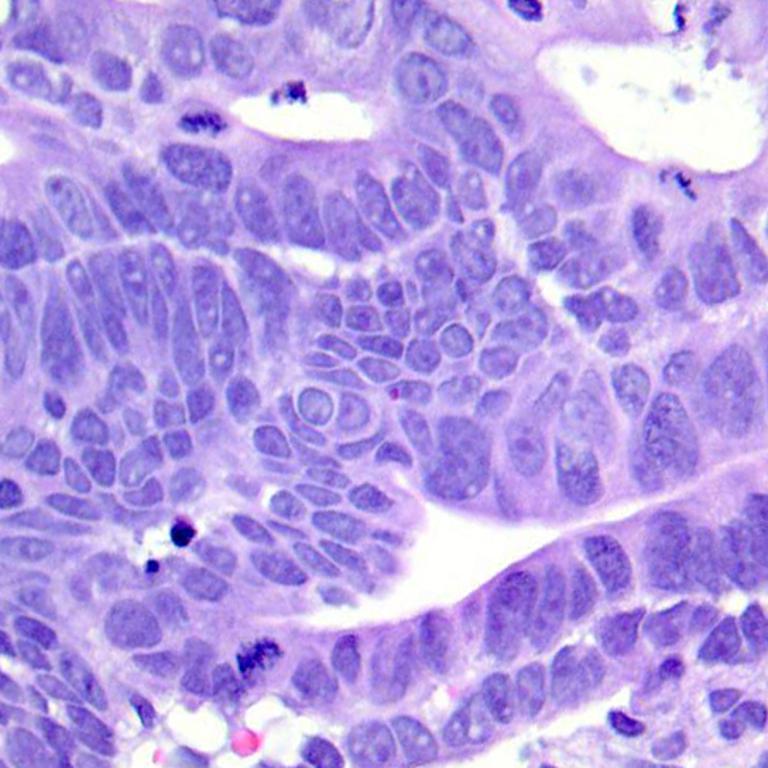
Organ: colon
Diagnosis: adenocarcinomas